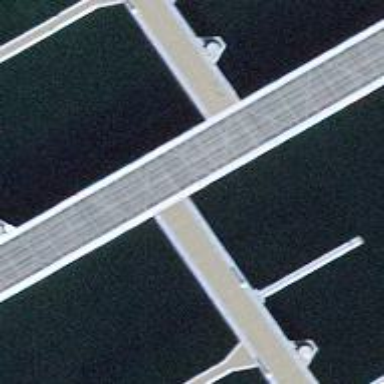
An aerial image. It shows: Man-made pier.